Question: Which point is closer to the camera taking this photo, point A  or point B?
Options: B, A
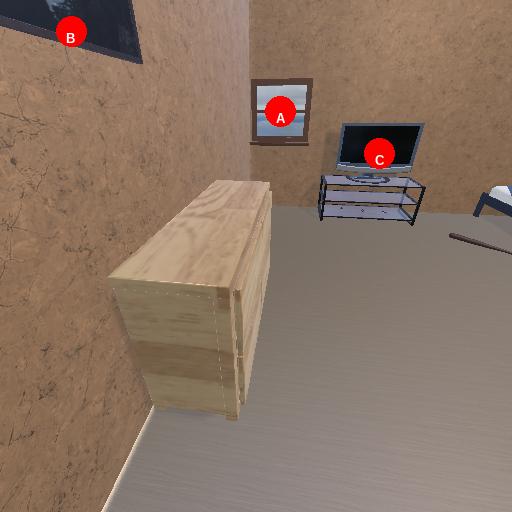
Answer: B